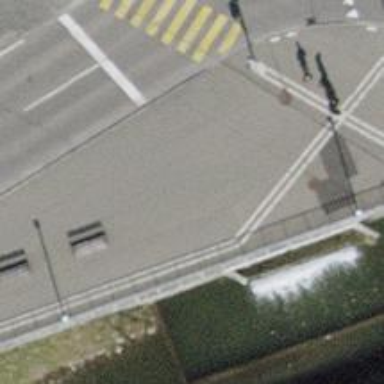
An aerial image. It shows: Asphalt sidewalk path.